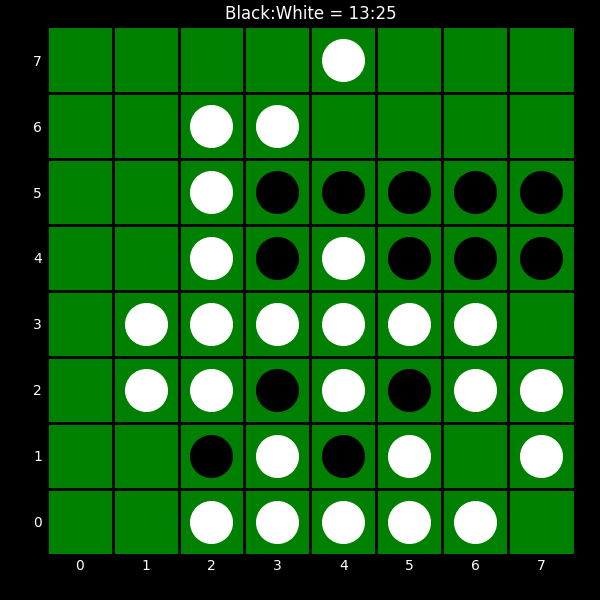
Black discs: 13
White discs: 25